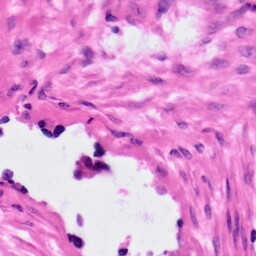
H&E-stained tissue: Ovarian